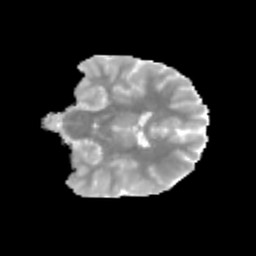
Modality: MD
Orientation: coronal
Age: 11
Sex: male
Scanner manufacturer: siemens
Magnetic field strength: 3 T
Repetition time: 3.8 s
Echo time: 0.07 s